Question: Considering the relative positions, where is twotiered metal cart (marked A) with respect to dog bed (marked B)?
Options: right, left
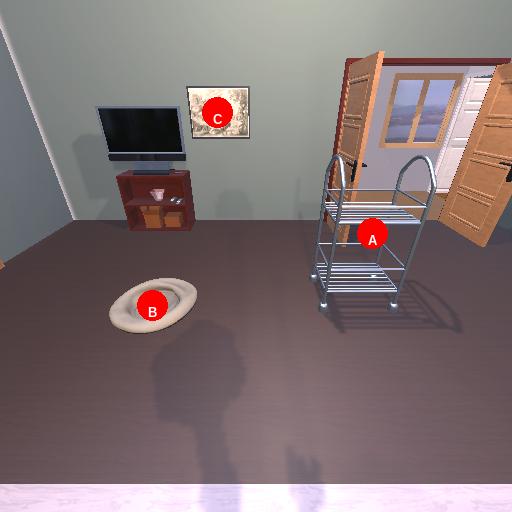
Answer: right